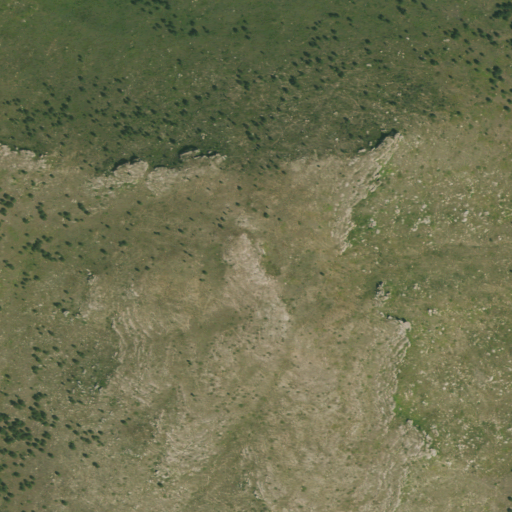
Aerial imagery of mountains in South Dakota named Twin Sisters Range containing grassland, shrub, and evergreen forest